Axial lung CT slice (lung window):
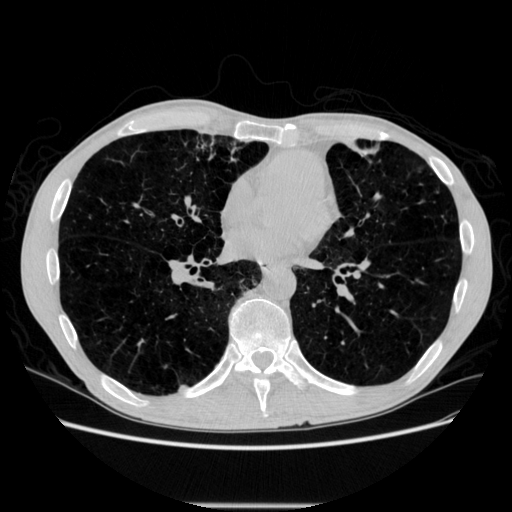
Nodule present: yes
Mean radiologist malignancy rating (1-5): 3